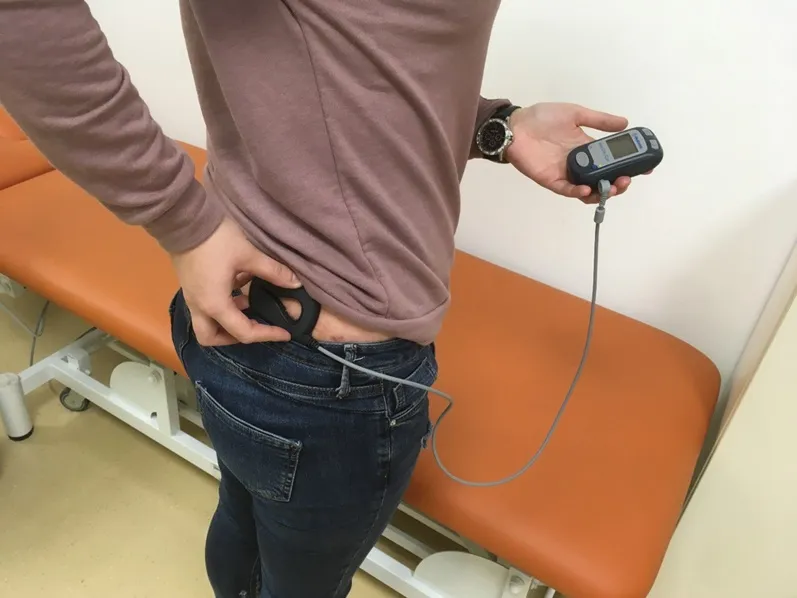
Transcutaneous remote control of current intensity of the S3 neurostimulators.
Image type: medical_photograph (skin_photograph)